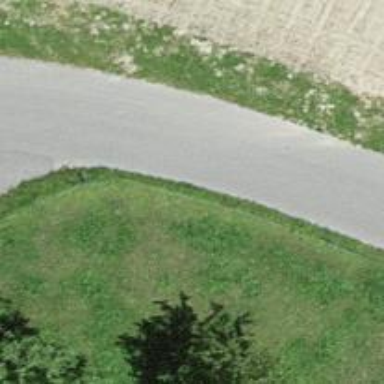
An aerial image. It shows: Unclassified paved road.